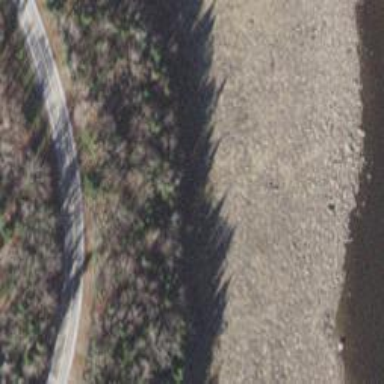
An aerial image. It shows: Path.